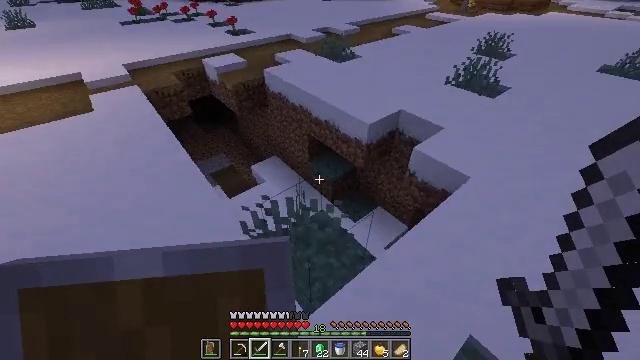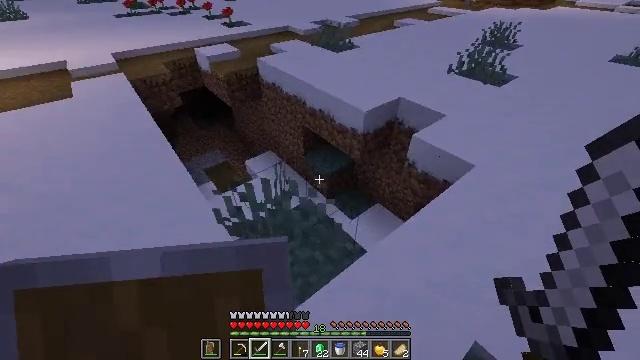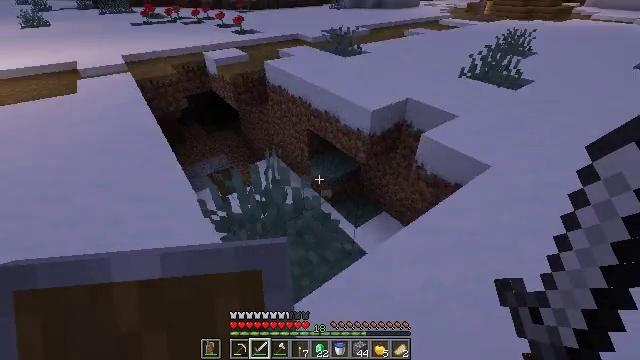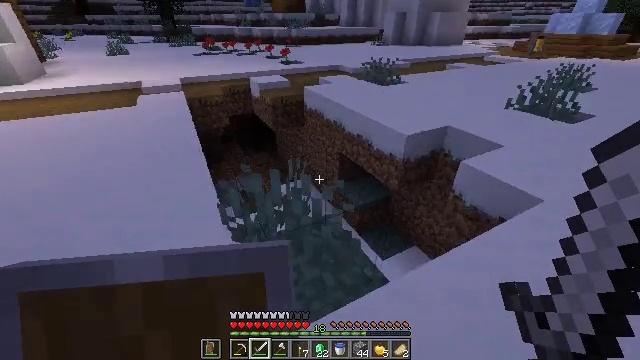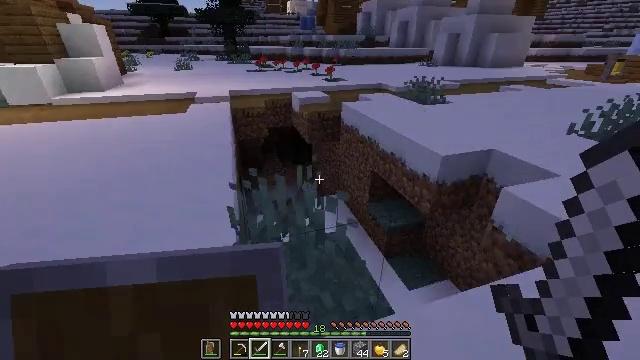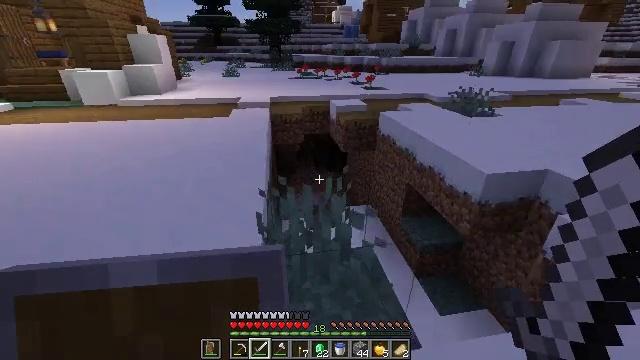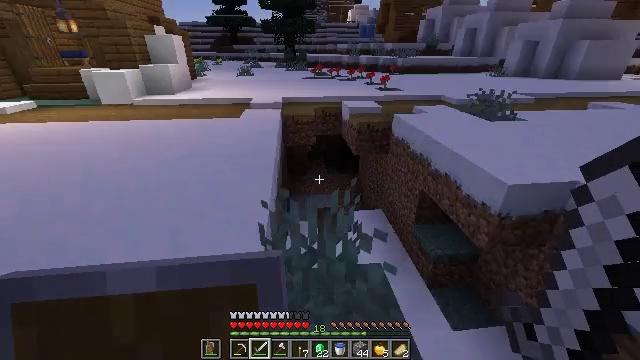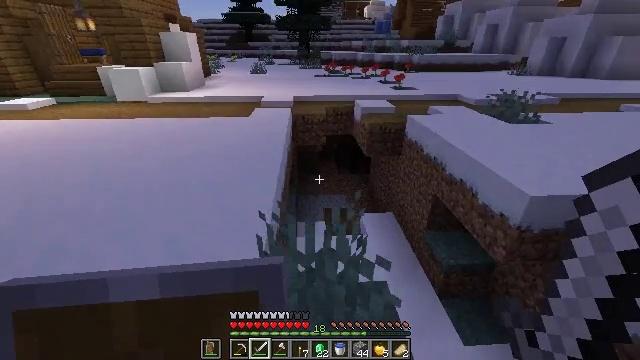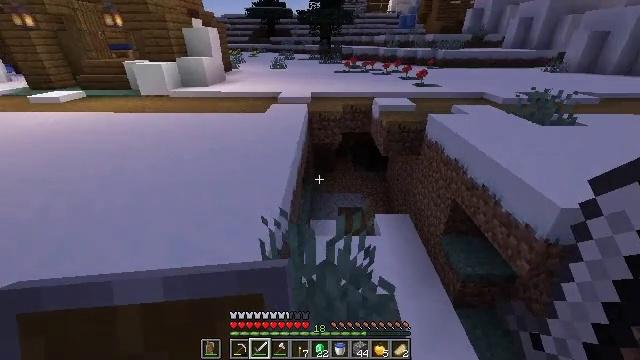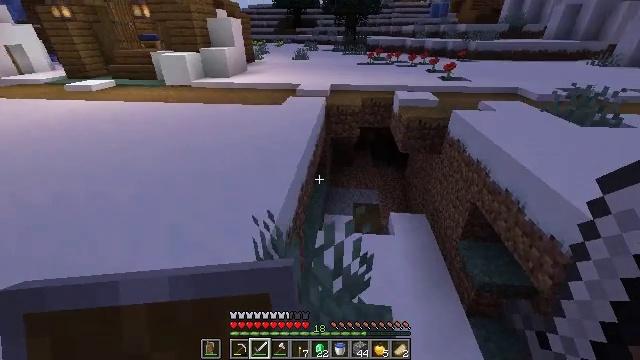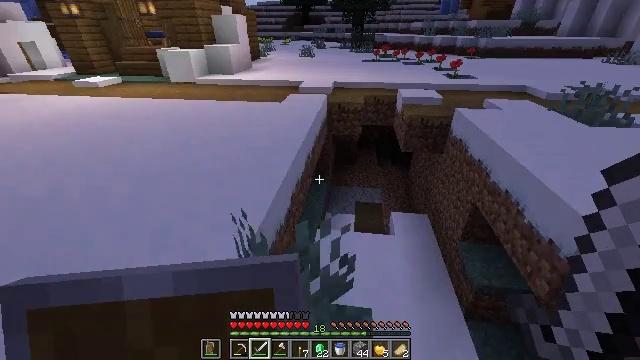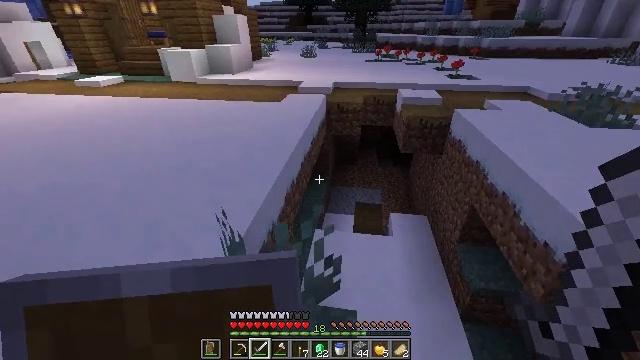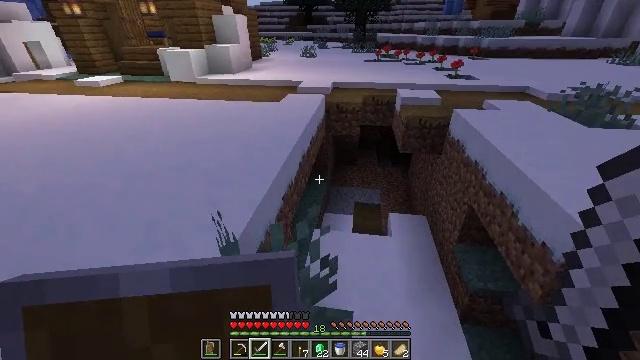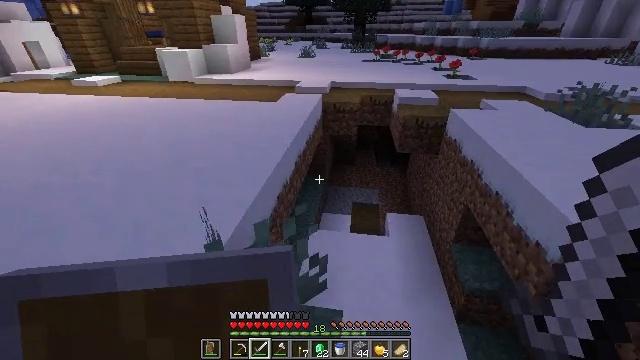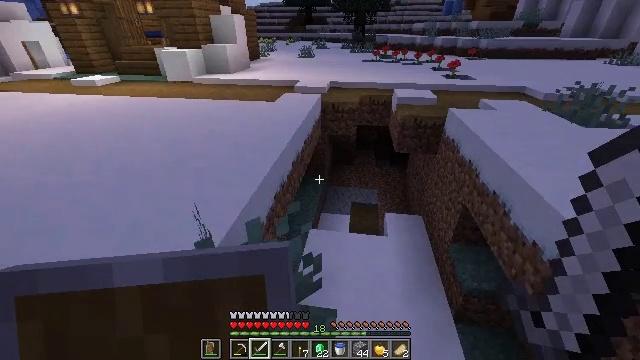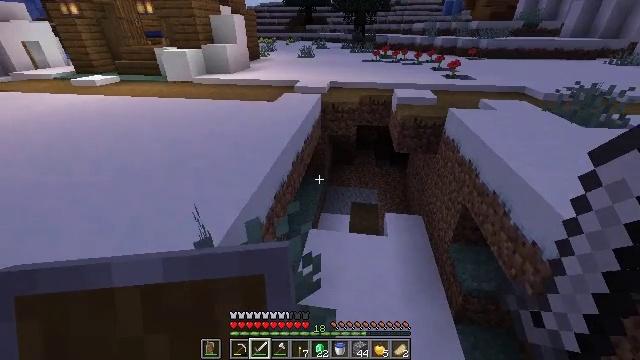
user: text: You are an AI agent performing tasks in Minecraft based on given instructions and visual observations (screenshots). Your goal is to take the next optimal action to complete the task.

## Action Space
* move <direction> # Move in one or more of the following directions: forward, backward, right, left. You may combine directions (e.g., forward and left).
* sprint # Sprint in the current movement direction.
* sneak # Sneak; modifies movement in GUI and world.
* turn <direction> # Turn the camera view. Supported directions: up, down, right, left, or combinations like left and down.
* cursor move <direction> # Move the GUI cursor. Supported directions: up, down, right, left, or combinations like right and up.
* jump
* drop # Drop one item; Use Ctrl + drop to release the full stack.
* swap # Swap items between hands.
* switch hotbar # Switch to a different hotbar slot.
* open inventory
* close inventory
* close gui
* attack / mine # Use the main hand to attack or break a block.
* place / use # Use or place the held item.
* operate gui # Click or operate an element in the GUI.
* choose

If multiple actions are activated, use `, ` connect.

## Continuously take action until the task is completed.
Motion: motion action
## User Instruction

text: Remove the blue bed from its location.
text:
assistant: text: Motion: no_op
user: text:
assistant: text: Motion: turn left and up
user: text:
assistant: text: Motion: turn left and up
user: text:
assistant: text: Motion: turn left and up
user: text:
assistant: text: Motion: move forward, turn left and up
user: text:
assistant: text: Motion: move forward, turn left
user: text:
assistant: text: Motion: move forward and move right, turn left
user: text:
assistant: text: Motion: move forward and move right, turn left
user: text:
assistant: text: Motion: move right, turn left and down
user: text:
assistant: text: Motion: move right, turn left
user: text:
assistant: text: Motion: no_op
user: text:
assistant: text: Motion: no_op
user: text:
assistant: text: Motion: no_op
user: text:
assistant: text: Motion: no_op
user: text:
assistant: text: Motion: no_op
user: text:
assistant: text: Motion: no_op
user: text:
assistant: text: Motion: no_op
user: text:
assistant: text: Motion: no_op
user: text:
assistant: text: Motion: no_op
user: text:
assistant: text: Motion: no_op
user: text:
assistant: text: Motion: move forward, turn left and down
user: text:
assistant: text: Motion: move forward, turn left and down
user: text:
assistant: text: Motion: move forward, turn left and down
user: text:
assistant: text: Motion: move forward, turn left and down
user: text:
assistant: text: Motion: no_op
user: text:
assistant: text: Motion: no_op
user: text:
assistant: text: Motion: no_op
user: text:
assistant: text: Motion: no_op
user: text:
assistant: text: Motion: no_op
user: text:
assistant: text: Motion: no_op